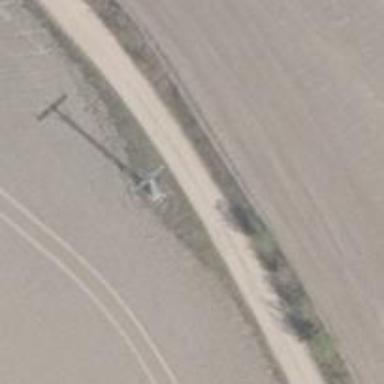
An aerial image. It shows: Power pole.